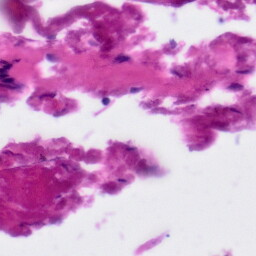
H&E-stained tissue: Tonsil